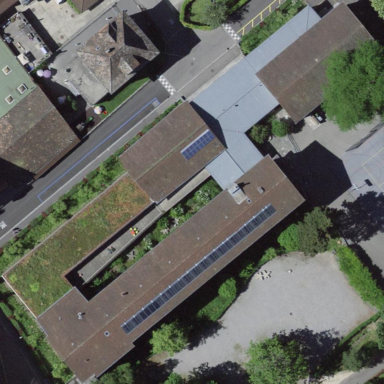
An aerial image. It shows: School building.